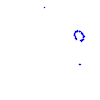
Particle: kaon